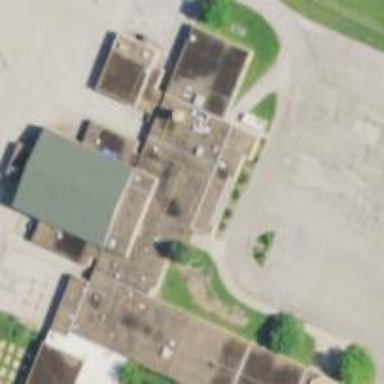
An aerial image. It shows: School.